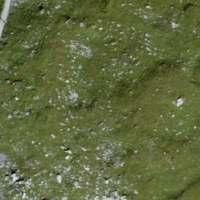
EUNIS habitat code: 25
Species observed at this site:
Gentiana bavarica
Silene dioica
Saxifraga aizoides